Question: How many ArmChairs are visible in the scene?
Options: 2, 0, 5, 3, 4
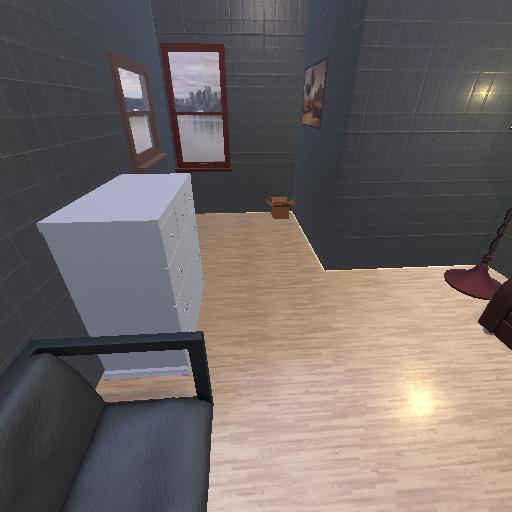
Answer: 2